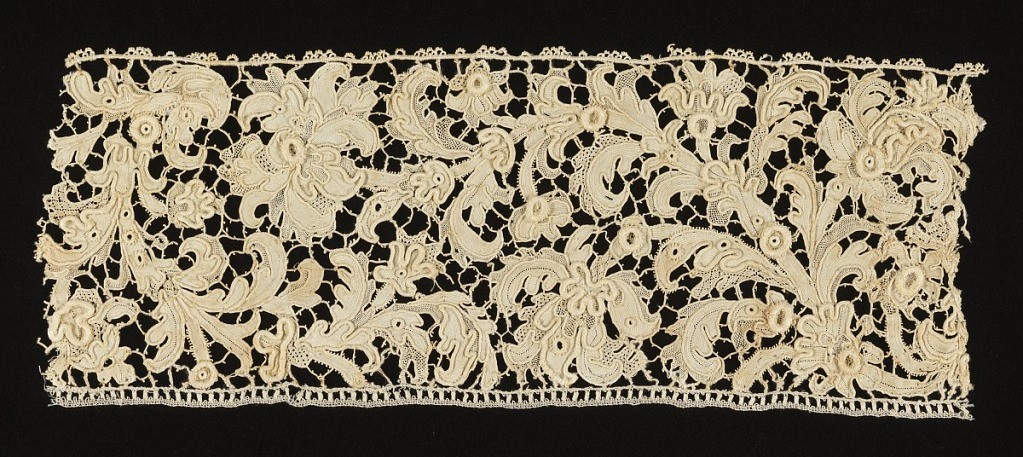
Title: Fragment
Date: late 17th–early 18th century
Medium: linen Technique: needle lace
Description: Border of elaborate floral forms with symmetrical branches and curving lines of raised work.